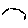
Label: hexagon